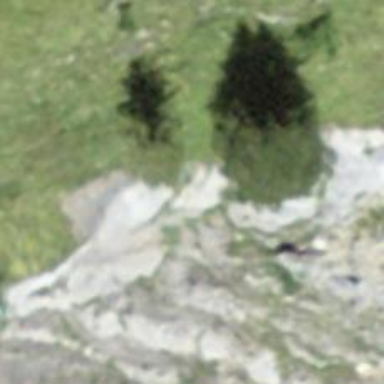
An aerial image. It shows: Cliff in nature.